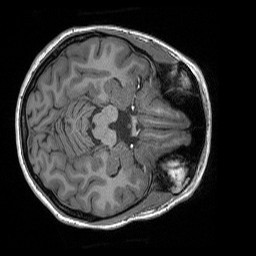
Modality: T1w
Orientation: axial
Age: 25
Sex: female
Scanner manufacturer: siemens
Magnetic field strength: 3 T
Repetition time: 1.56 s
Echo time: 0.00207 s